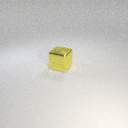
large yellow metal cube